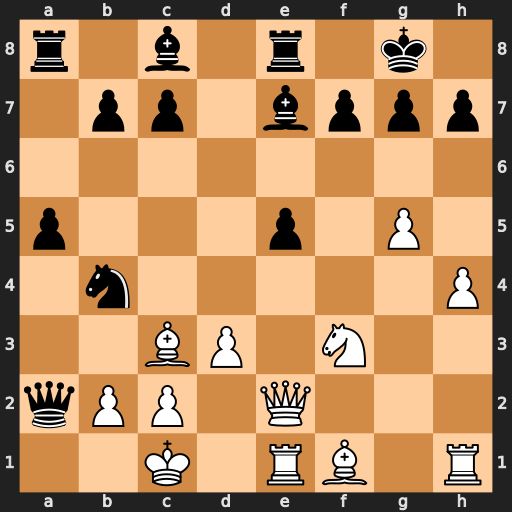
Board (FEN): r1b1r1k1/1pp1bppp/8/p3p1P1/1n5P/2BP1N2/qPP1Q3/2K1RB1R
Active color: w
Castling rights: -
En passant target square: -
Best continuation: Qxe5 Bf8 Qxe8